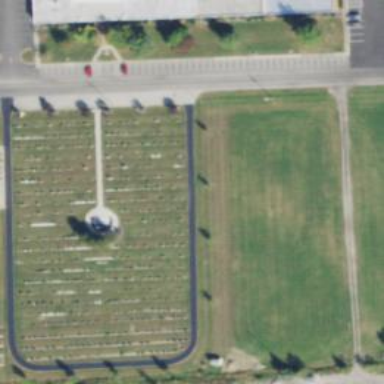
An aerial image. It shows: Grave yard.